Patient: sex F, age 65
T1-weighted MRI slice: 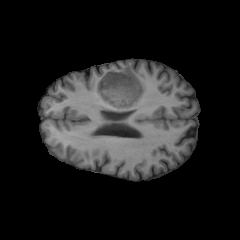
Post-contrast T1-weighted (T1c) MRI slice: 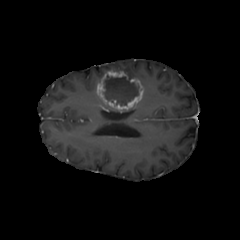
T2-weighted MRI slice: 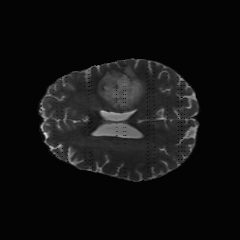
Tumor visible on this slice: yes
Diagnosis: Glioblastoma, IDH-wildtype
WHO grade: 4